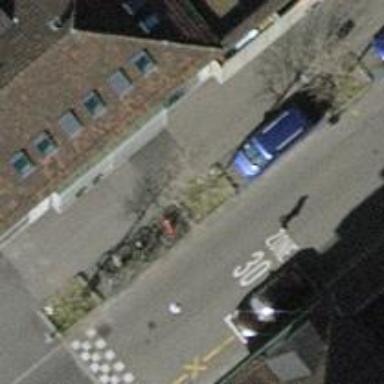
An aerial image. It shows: Bicycle parking facility.